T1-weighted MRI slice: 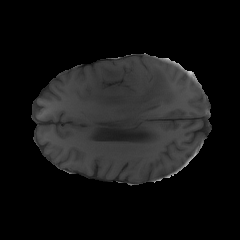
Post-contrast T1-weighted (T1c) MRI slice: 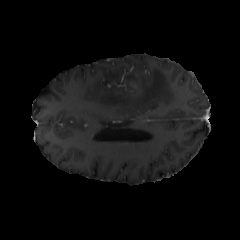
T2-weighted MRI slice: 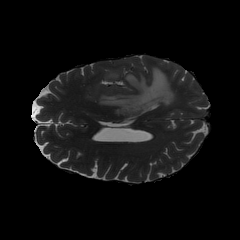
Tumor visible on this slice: yes